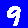
Digit: 9